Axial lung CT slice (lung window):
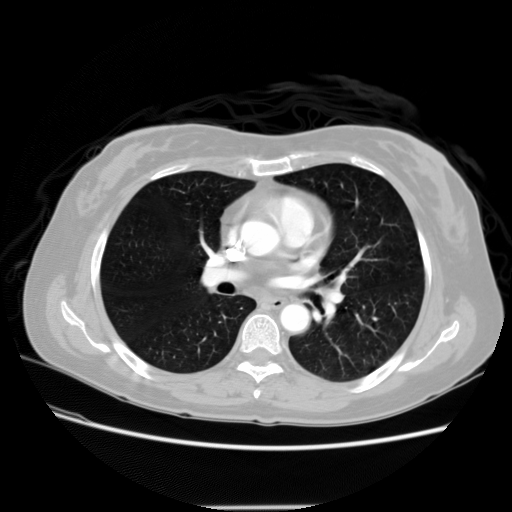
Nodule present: no